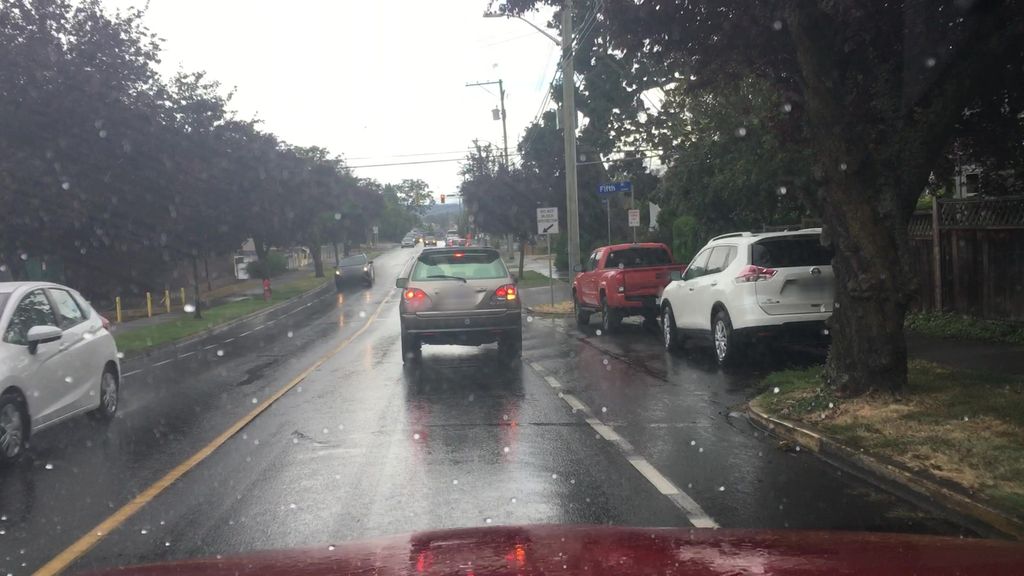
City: victoria